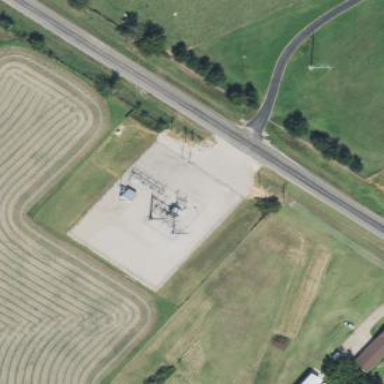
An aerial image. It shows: Distribution substation surrounded by fence.